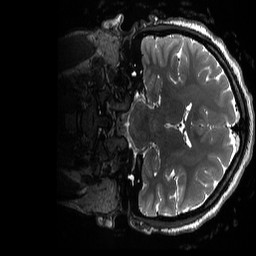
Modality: T2w
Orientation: coronal
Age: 18
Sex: female